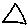
Label: triangle